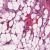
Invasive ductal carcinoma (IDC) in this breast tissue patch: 1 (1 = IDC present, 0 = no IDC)